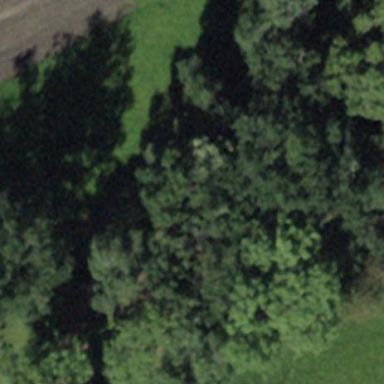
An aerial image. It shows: Forest area.